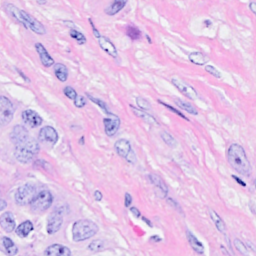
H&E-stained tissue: Breast